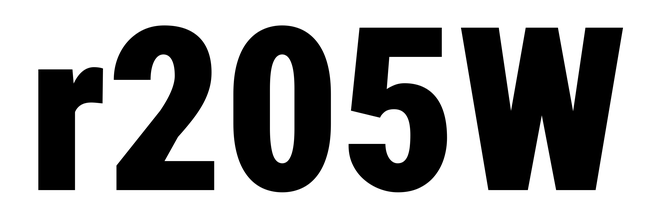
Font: Roboto_Condensed_Black